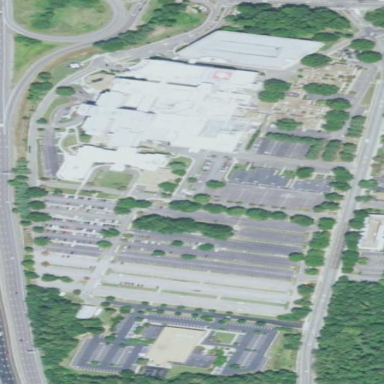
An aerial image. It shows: Healthcare facility identified as hospital.